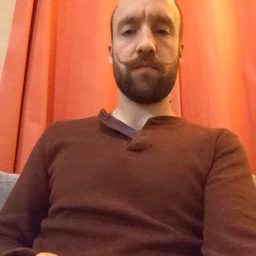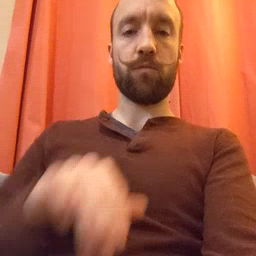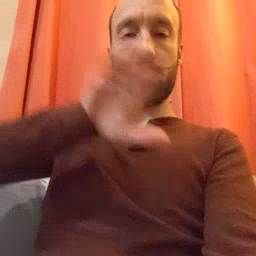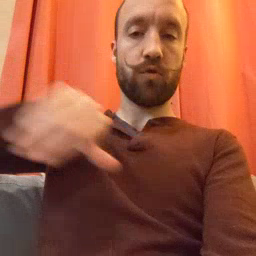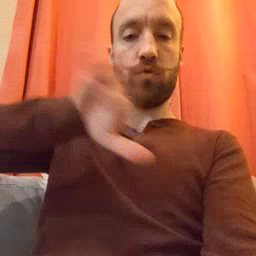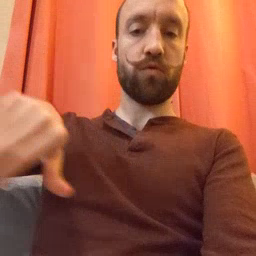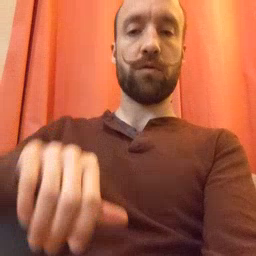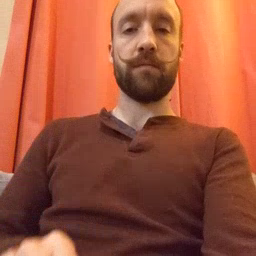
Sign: pool